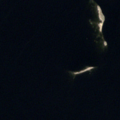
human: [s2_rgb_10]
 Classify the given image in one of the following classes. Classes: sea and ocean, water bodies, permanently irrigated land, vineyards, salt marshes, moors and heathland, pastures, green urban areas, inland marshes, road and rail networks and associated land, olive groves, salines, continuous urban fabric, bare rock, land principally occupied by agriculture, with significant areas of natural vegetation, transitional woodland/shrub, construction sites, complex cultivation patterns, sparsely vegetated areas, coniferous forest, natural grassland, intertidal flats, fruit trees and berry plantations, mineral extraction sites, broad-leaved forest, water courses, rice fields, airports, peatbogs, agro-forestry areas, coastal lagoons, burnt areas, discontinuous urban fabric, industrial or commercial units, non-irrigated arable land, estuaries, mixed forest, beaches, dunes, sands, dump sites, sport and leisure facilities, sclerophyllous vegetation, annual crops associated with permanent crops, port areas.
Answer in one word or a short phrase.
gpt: sea and ocean